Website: bh-photo
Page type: store-pickup
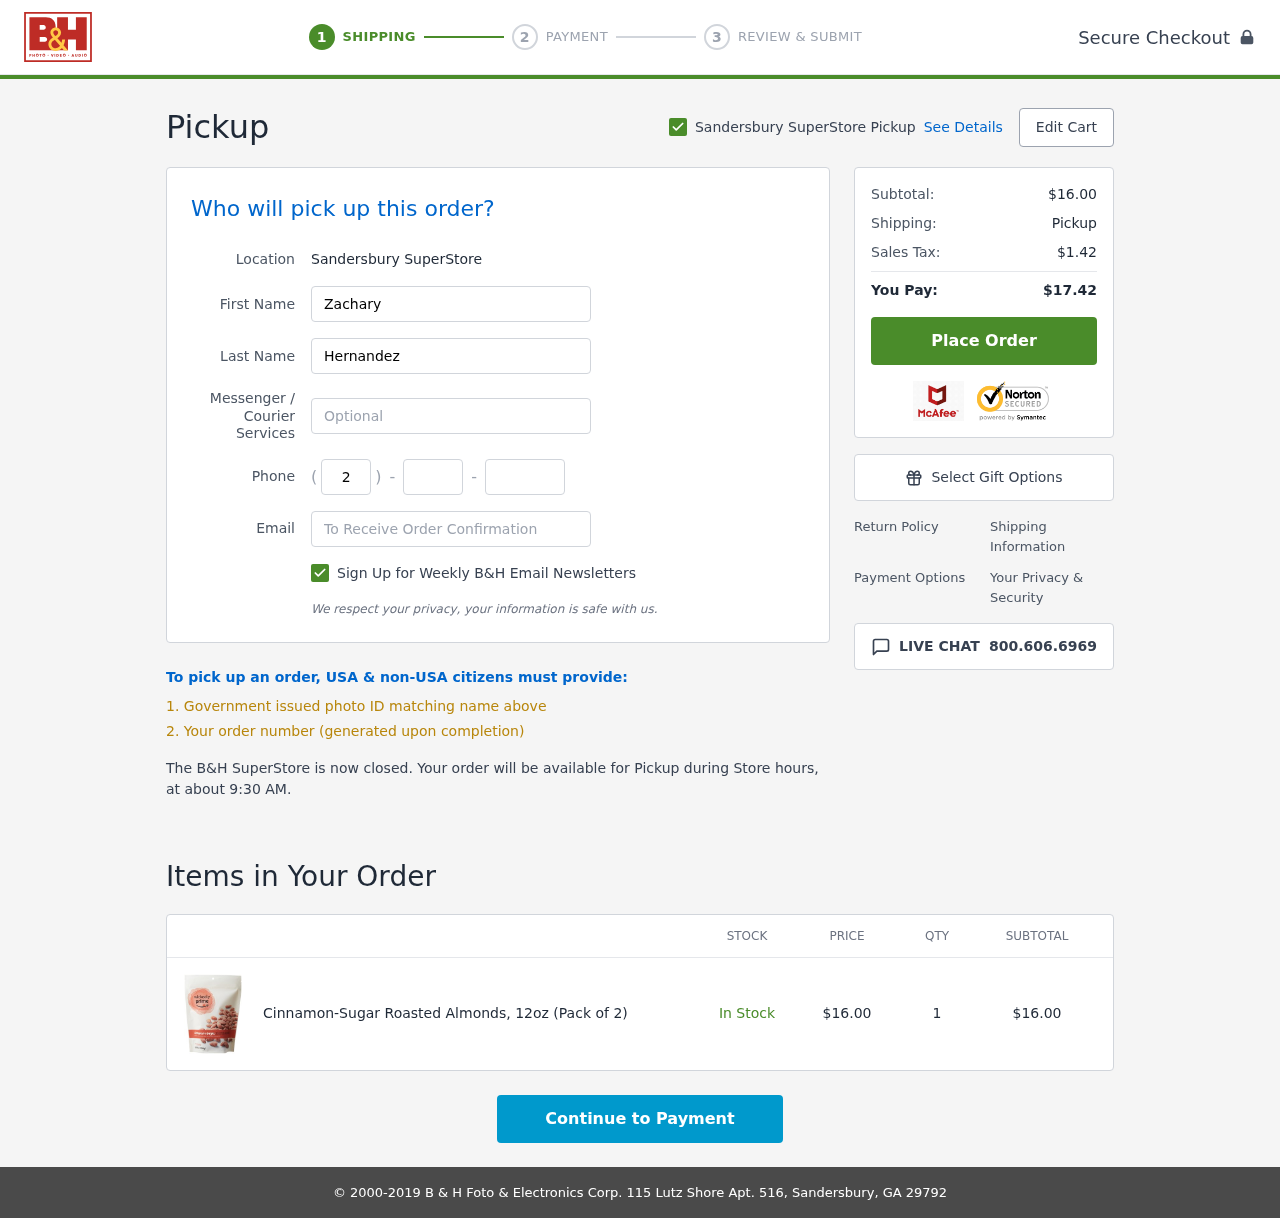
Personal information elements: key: PII_EMAIL
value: zachary.hernandez@hotmail.com
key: PII_FIRSTNAME
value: Zachary
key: PII_LASTNAME
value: Hernandez
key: PII_LOCATION1_CITY
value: Sandersbury SuperStore Pickup
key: PII_LOCATION1_CITY
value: Sandersbury SuperStore
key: PII_PHONE_AREA
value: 218
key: PII_PHONE_PREFIX
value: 846
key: PII_PHONE_SUFFIX
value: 1712
Product elements: key: PRODUCT1_NAME
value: Cinnamon-Sugar Roasted Almonds, 12oz (Pack of 2)
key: PRODUCT1_PRICE
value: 16
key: PRODUCT1_QUANTITY
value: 1
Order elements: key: ORDER_SUBTOTAL
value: $16.00
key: ORDER_TAX
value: $1.42
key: ORDER_TOTAL
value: $17.42